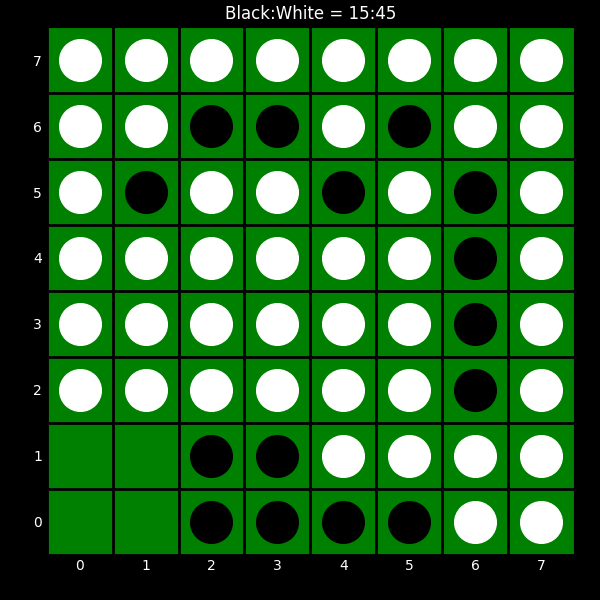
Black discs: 15
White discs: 45